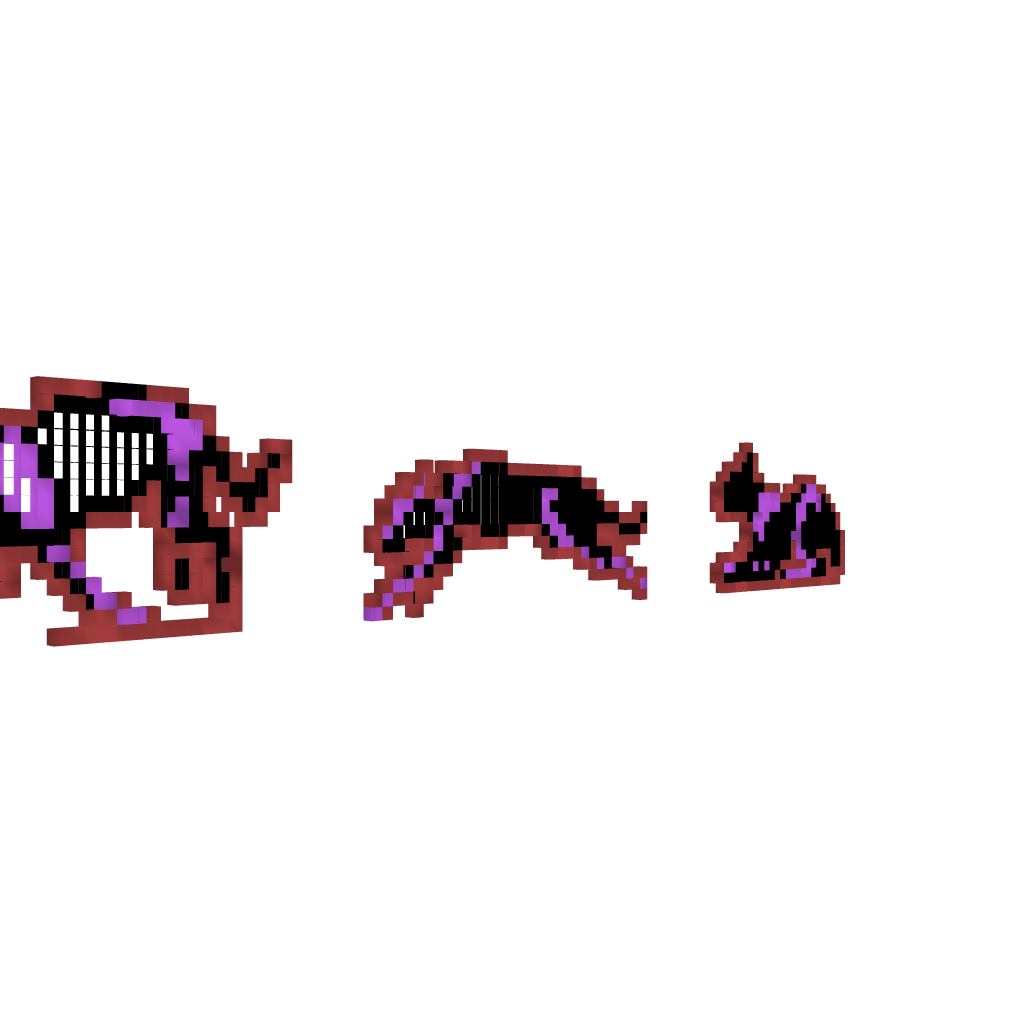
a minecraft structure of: Panther from Castlevania 1 bad low quality